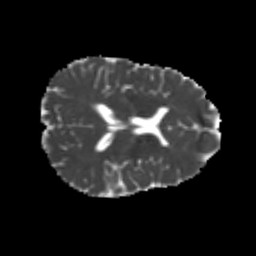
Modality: MD
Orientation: axial
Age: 25
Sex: female
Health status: healthy
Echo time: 0.074 s